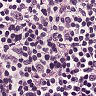
Metastatic tissue present: no